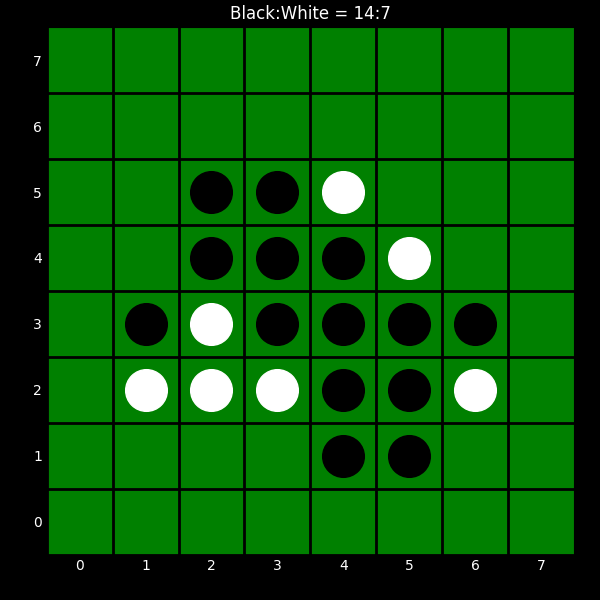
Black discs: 14
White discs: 7